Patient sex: M
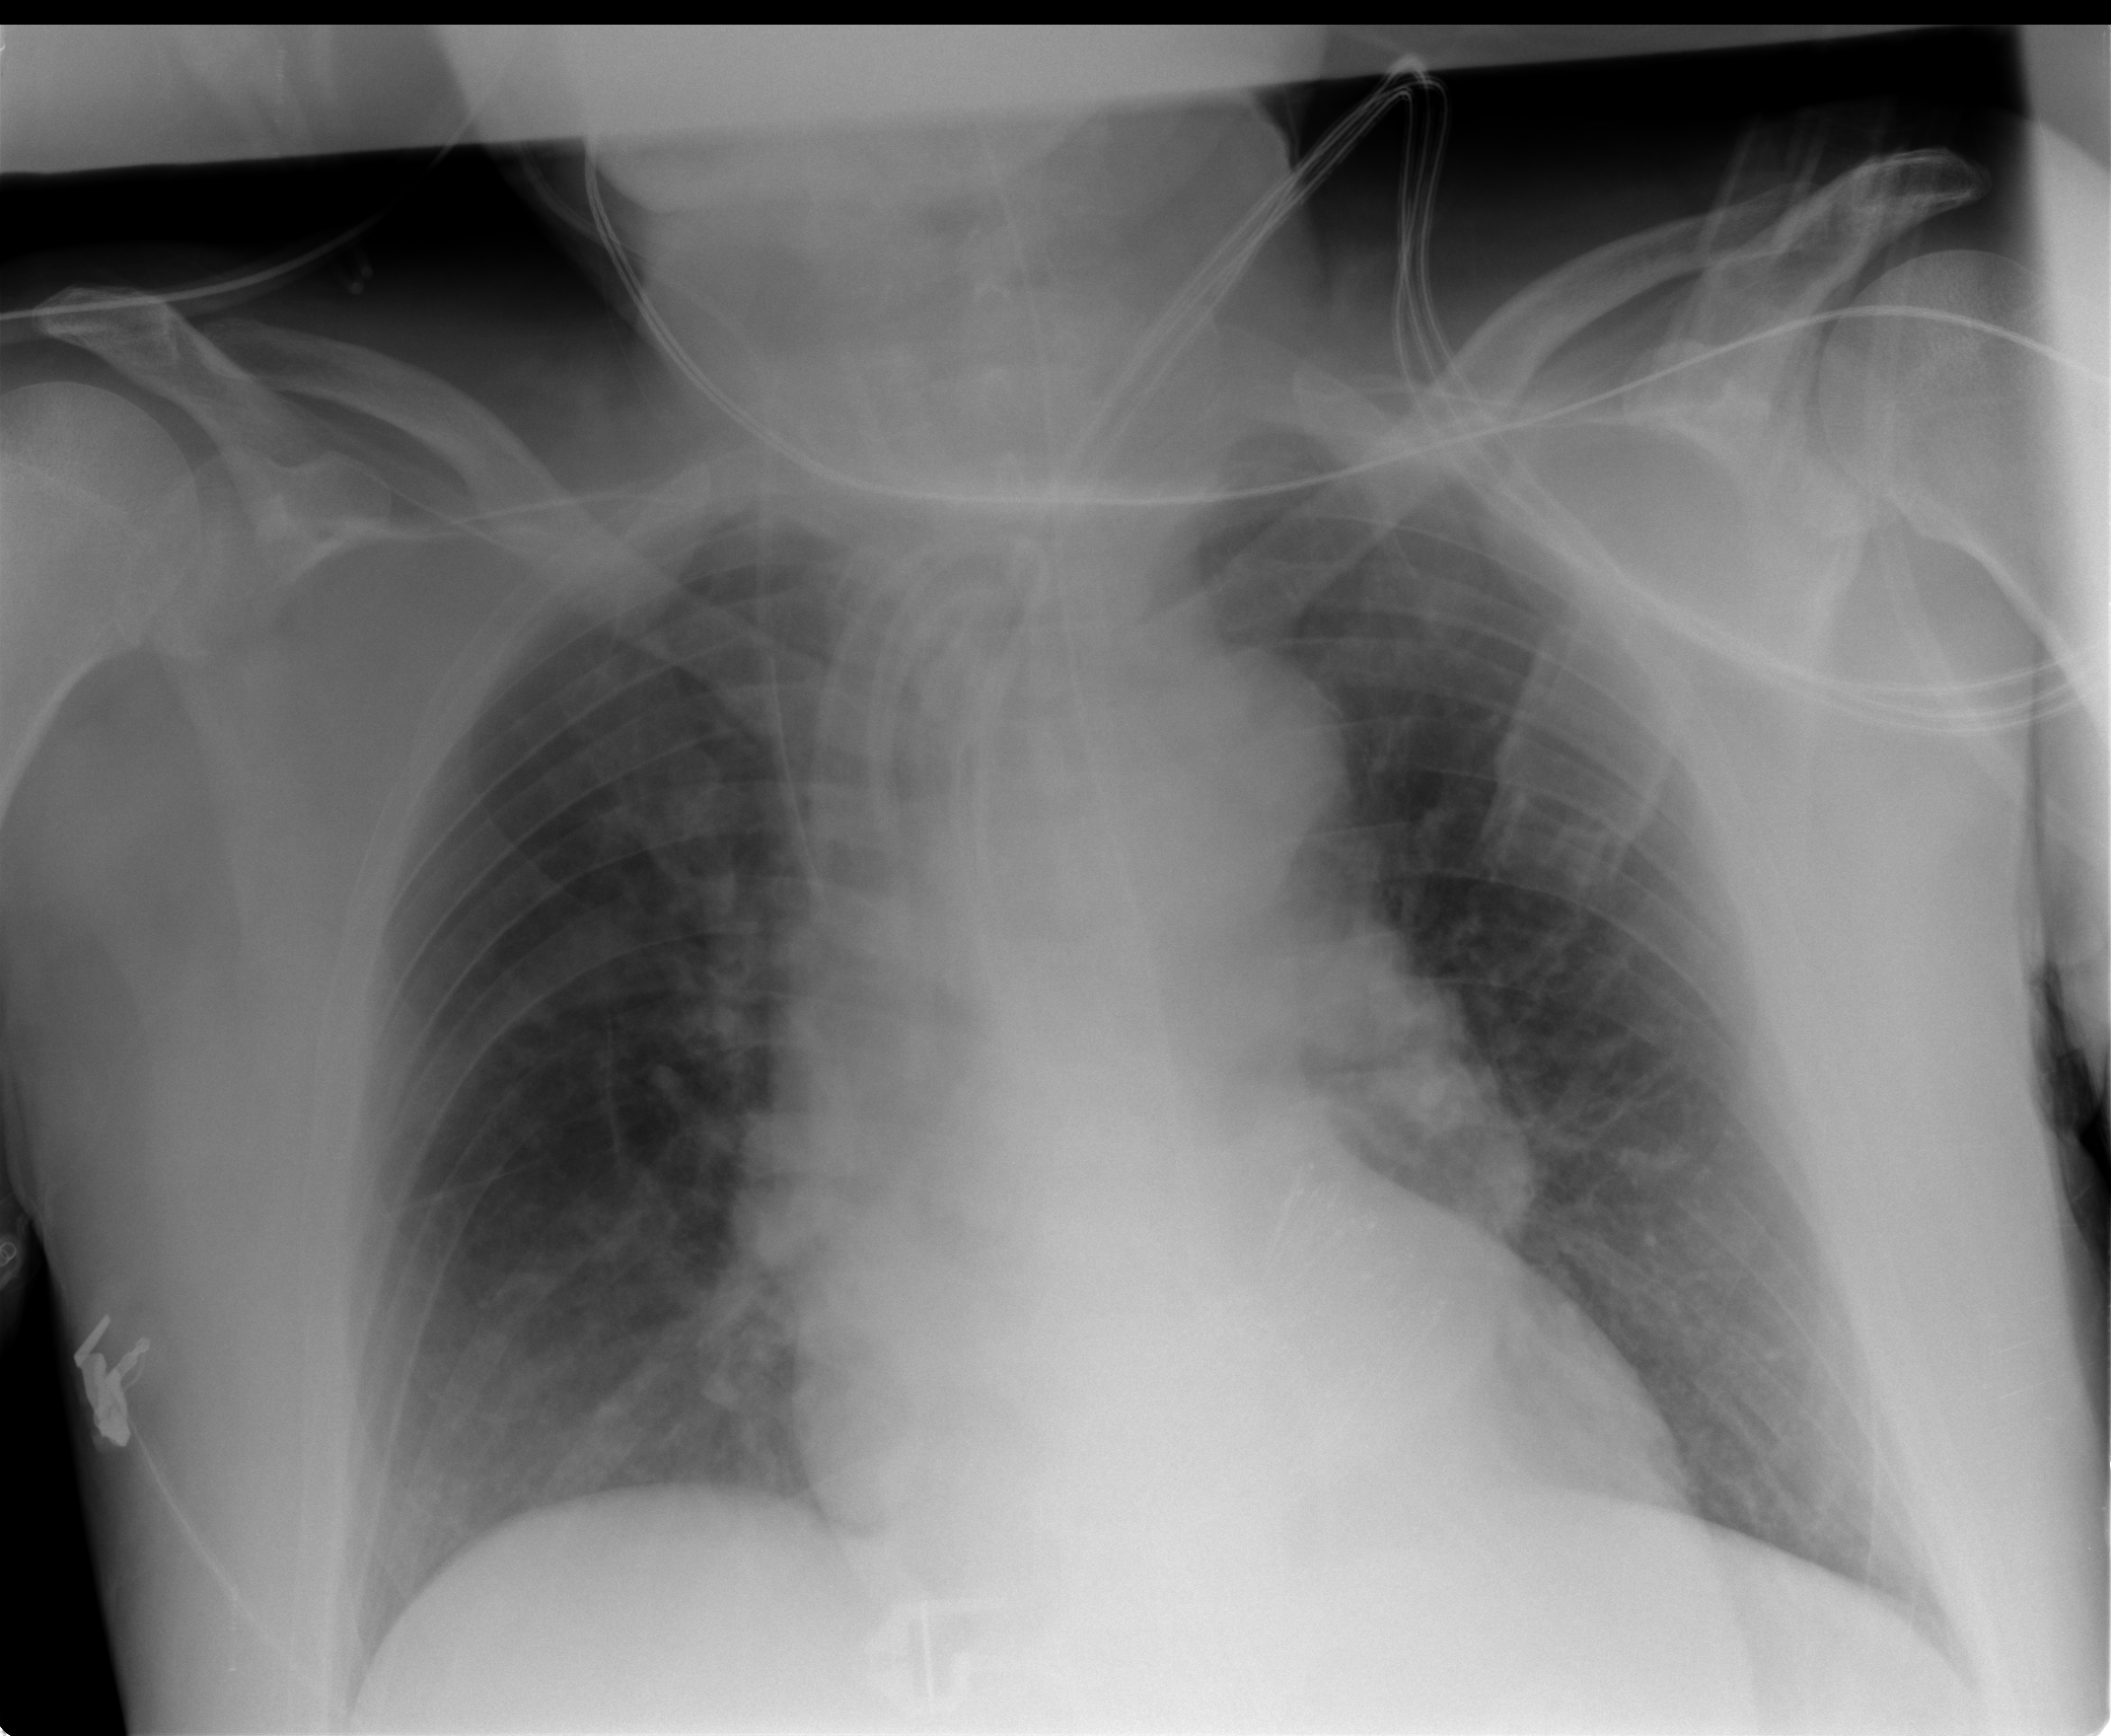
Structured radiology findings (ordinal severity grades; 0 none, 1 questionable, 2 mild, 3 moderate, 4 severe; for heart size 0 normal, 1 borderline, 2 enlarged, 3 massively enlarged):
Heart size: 2
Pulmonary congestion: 2
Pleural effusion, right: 0
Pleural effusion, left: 0
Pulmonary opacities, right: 0
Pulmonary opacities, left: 0
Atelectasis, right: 0
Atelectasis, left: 0